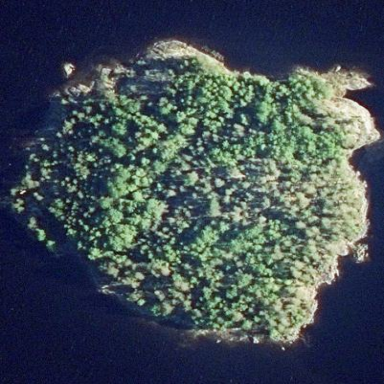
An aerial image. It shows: Islet.